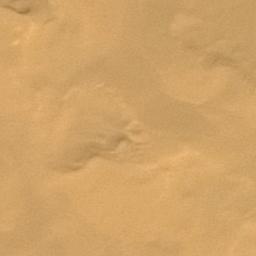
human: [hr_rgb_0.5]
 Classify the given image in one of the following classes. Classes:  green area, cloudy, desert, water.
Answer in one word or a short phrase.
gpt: desert